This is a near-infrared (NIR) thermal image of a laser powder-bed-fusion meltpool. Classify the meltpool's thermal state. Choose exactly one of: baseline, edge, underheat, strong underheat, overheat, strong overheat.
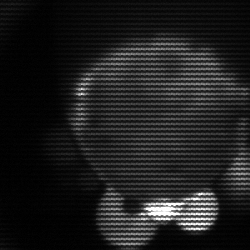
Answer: edge